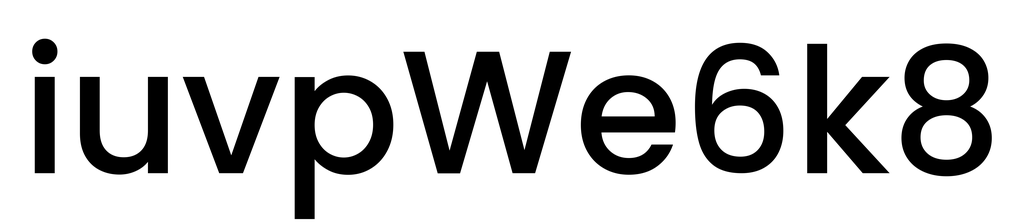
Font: Poppins-Medium